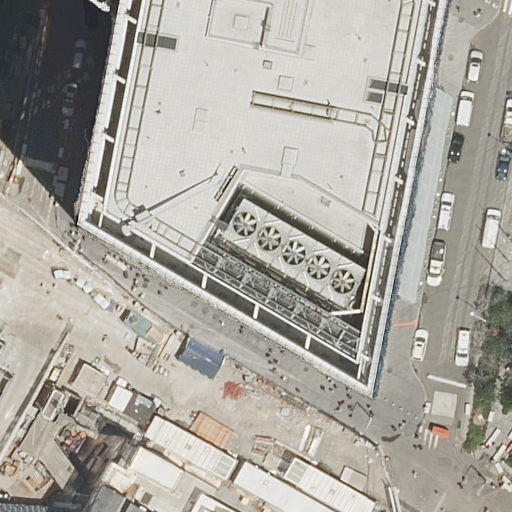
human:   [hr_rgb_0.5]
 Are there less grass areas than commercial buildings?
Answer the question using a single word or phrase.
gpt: no

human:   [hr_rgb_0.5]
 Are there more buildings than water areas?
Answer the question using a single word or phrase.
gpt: yes

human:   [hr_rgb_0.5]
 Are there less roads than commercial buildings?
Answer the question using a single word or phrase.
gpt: no

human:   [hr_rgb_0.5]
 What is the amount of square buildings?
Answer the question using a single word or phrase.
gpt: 0

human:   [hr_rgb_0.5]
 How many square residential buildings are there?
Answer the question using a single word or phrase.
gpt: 0

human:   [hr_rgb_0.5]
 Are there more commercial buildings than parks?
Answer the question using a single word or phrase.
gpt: no

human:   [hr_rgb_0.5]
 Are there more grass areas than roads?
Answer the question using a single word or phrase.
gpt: no

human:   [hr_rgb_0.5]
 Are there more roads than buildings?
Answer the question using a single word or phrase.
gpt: yes

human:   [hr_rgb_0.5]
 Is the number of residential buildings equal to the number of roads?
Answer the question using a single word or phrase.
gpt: no

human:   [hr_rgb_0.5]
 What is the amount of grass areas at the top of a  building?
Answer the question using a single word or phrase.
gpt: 2

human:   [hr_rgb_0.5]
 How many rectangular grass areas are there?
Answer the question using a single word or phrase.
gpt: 2

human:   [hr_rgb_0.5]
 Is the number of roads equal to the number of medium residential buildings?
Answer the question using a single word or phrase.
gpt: no

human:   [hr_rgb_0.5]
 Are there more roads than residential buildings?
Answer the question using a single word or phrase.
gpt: yes

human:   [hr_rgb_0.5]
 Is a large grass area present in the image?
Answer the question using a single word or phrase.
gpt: no

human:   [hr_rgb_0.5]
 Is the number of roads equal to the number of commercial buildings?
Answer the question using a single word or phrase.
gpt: no

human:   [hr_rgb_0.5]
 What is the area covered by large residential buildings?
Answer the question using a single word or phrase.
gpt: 0m2

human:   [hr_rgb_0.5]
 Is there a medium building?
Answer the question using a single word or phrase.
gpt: no

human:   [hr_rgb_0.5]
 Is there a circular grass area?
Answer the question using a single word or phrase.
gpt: no

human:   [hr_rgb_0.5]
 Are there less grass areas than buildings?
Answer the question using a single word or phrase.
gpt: no

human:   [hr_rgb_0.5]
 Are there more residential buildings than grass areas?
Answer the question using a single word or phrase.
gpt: no

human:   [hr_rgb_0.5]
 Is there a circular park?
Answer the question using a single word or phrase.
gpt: no

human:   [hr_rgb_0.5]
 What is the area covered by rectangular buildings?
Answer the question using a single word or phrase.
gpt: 1458m2

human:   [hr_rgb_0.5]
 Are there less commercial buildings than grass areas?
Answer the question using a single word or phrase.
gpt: yes

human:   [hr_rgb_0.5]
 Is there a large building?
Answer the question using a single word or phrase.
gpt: yes

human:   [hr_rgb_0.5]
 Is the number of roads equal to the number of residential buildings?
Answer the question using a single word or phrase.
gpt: no

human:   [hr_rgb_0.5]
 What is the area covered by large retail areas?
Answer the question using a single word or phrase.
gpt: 0m2

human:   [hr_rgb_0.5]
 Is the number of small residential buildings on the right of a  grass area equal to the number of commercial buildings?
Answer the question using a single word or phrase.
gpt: yes

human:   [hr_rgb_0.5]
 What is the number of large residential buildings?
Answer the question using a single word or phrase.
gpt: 0

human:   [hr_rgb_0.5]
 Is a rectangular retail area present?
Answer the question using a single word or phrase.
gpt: yes

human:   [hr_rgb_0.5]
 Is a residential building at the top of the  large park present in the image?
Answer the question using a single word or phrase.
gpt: no

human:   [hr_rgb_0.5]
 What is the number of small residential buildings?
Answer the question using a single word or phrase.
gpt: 0

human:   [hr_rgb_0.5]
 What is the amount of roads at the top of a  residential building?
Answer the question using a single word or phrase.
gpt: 0

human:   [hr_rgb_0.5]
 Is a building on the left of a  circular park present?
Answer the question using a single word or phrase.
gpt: no

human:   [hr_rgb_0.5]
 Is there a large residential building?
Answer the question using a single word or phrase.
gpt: no

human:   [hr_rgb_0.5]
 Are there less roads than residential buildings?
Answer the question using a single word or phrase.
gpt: no

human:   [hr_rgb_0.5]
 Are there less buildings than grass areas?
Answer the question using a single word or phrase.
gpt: no